Question: What information is available?
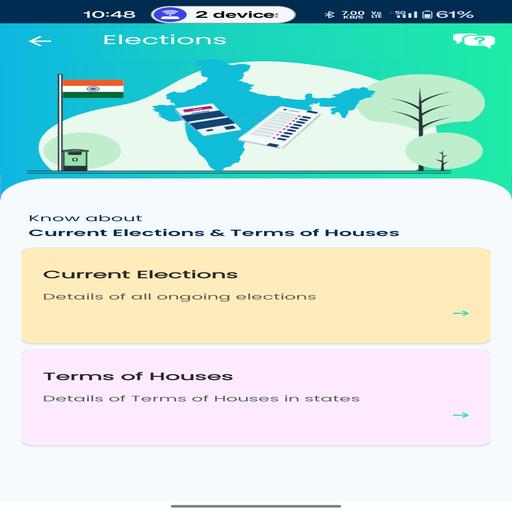
Answer: Current Elections, Terms of Houses